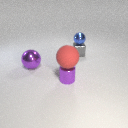
small gray metal cube to the right of large purple metal sphere